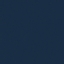
Land use / land cover: SeaLake